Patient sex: M
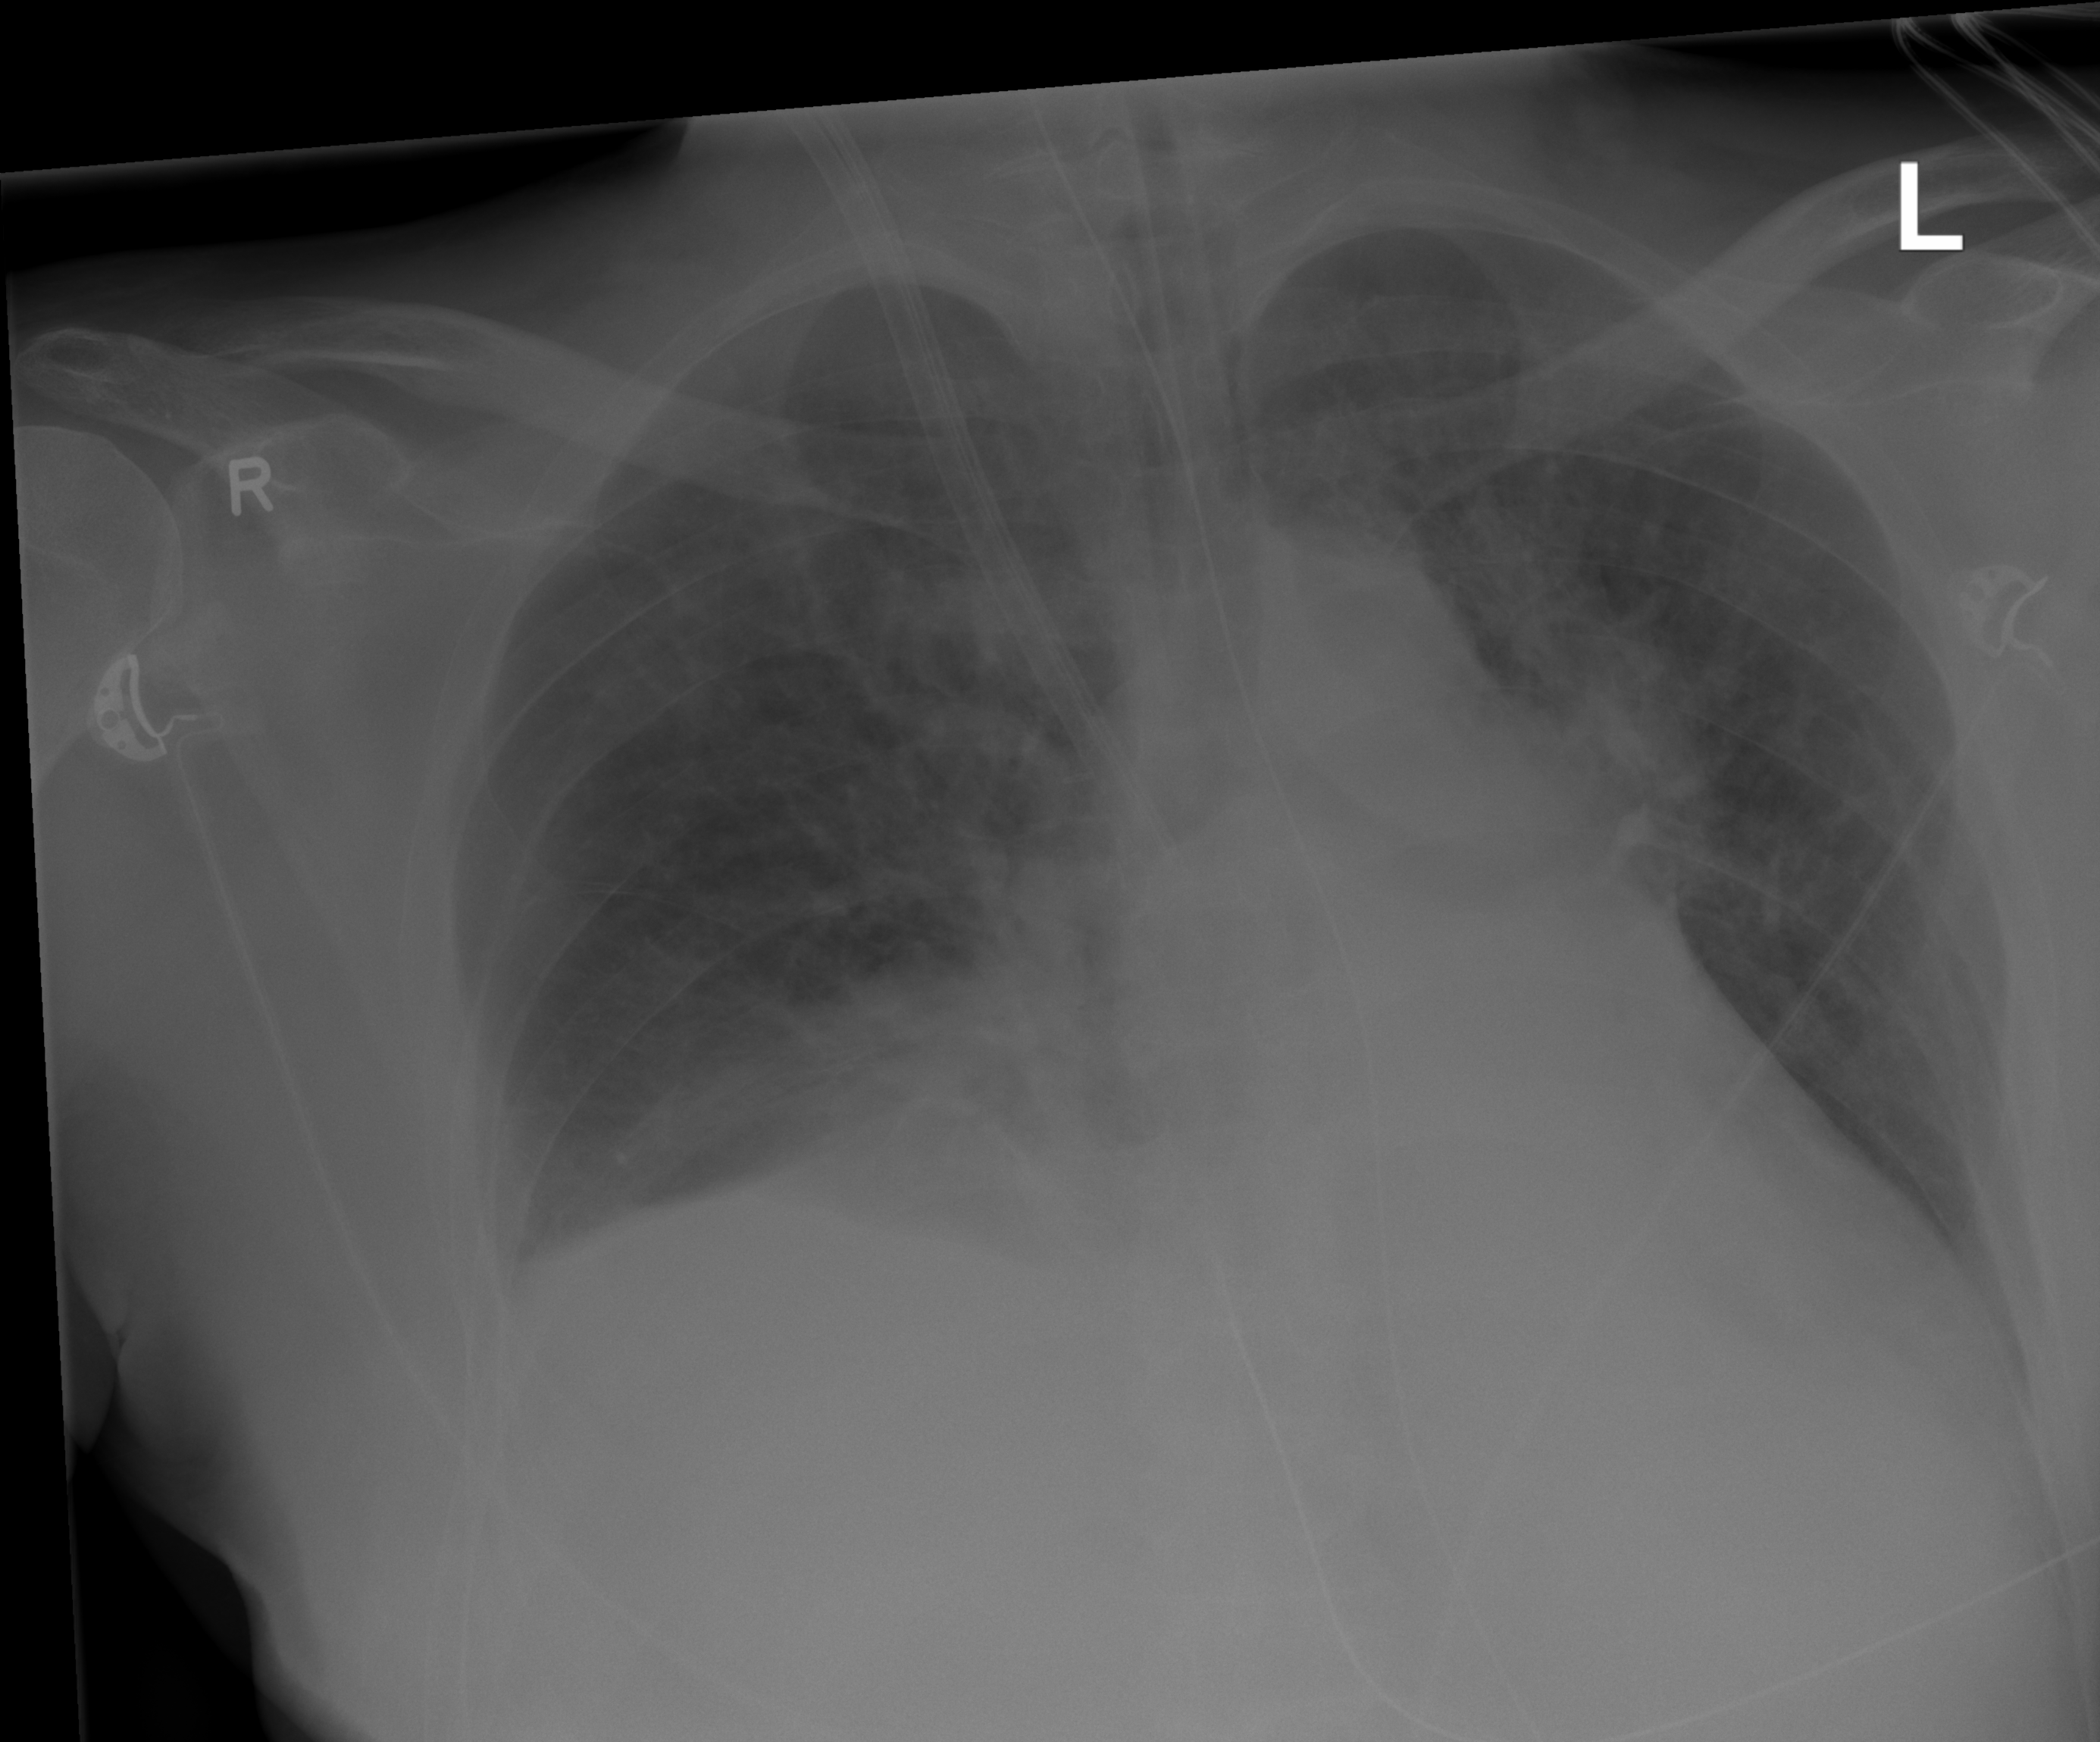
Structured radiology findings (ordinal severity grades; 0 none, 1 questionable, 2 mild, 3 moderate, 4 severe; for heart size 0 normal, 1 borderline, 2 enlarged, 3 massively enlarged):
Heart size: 1
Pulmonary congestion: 2
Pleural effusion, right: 2
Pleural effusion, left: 0
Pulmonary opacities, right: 1
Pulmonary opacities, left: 1
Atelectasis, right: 2
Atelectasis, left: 2